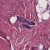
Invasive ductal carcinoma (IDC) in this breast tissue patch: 1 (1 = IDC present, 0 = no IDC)